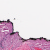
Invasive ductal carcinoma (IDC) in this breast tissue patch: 0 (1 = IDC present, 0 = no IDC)